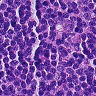
Metastatic tissue present: no